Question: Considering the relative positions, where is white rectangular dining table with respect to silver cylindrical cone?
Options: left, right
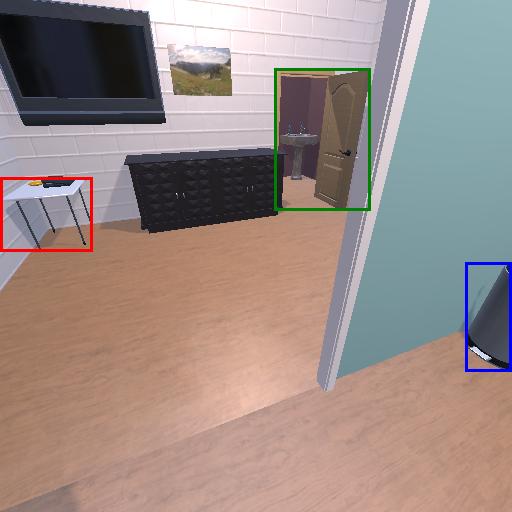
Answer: left